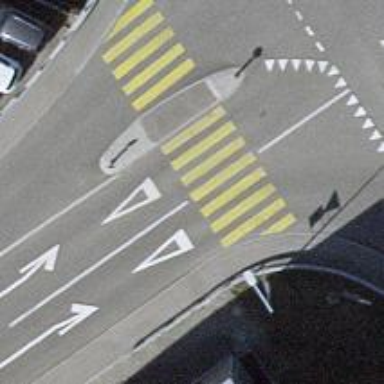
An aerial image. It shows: Uncontrolled zebra crossing on the road.